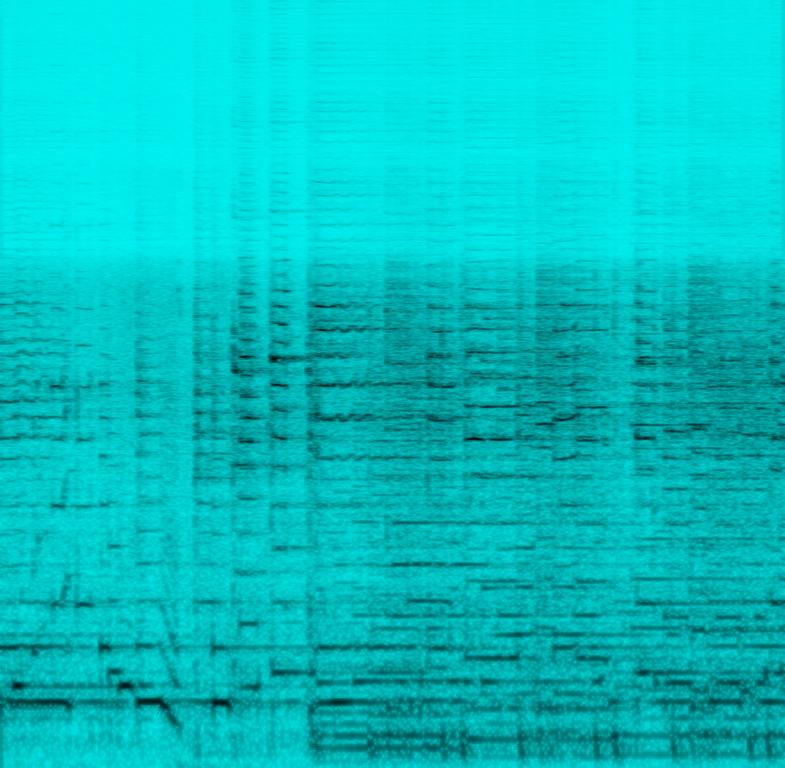
The low quality recording features a cover of a rock song with a rock instrumental playback playing in the background and electric guitar solo melody playing on top of it. It sounds muffled and noisy, as it was probably recorded with a low quality microphone, but it is still passionate and emotional.